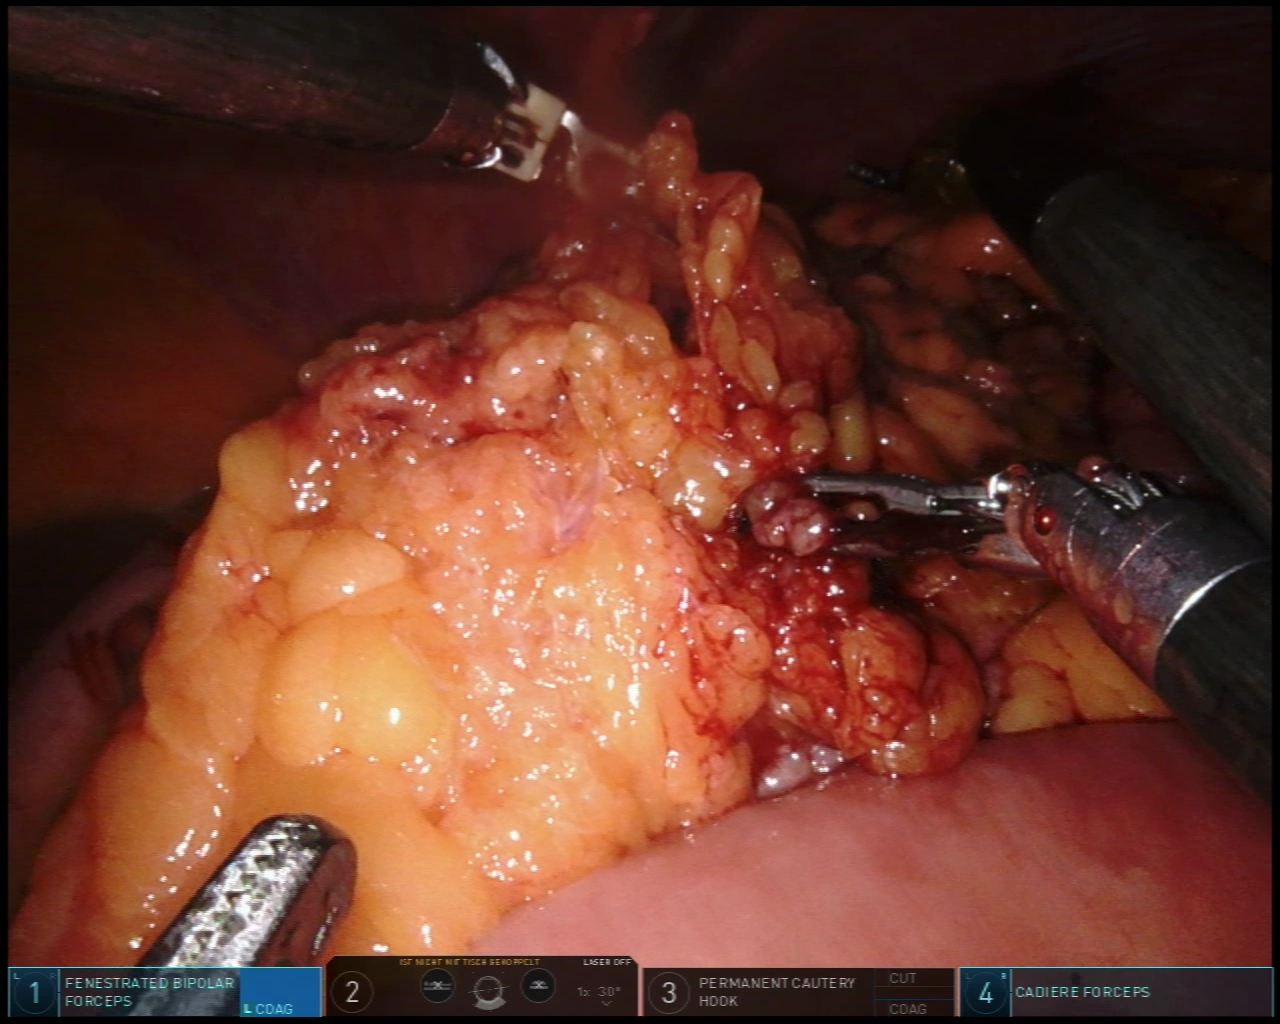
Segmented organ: small_intestine
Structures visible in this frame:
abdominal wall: yes
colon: yes
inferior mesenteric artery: no
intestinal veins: no
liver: no
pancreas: no
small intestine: yes
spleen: no
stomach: no
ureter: no
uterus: no
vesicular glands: no